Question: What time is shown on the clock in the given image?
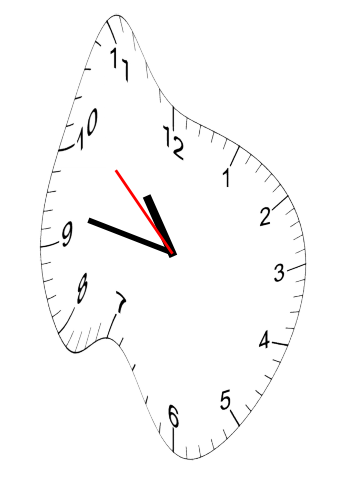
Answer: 10:46:52